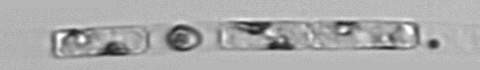
Label: Guinardia_delicatula_TAG_internal_parasite